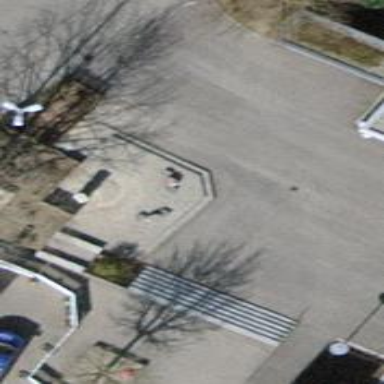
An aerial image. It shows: Fountain.